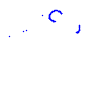
Particle: proton